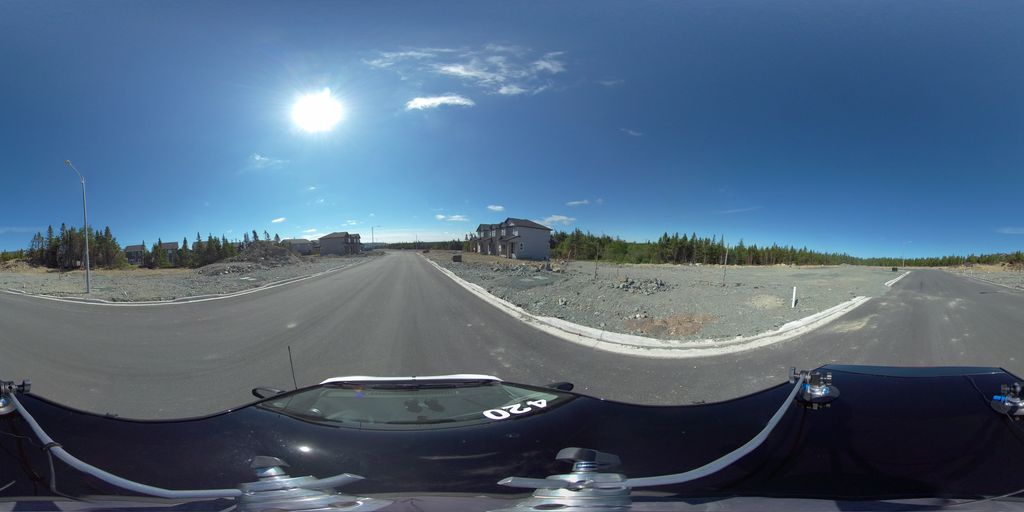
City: st_johns